Question: I'd like to access all 'UICollectionViewCell' in 'UICollectionView'.
But in following code, Log outputs only 'null'.
'CollectionCell' is subclass of UICollectionViewCell, and 'titleLabel' is its property.
Do you have any idea to access all CollectionCell?
'''
for (NSInteger j = 0; j < [collectionView numberOfSections]; j++) {
for (NSInteger i = 0; i < [collectionView numberOfItemsInSection:j]; i++) {
CollectionCell* cell = [collectionView cellForItemAtIndexPath:[NSIndexPath indexPathForItem:i inSection:j]];
NSLog(@"%@", cell.titleLabel.text);
}
}
'''

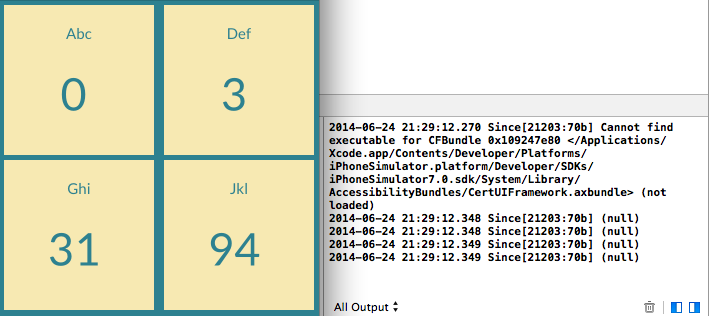
Answer: only returns a for visible cells.
One way to do this is call your datasource method
'''
collectionView:cellForItemAtIndexPath:
'''
But remember: cells are reused, so you don't get unique cells